Question: I'm realizing more and more that I don't have a good understanding of css positioning. Seeing that this often causes problems for me, I've been attempting to create different layouts just for practice. I'm trying to create a website that could hold 6 different divs that display 6 different data points. Two large divs and the top each covering 50% of the screen, 4 smaller divs below each covering 25% of the screen.
I did some research and found that float left would give me the results for the top half, but I can't seem to figure out how to position the the bottom four divs so that they stay flushed with the divs above and to side. Everything that I've tried so far fails whenever I resize the screen. Can someone point me in the right direction please?
here is a pic of what I have so far. The top half is right, the bottom half is what i'm stuck on

here is my html
'''
<!doctype html>
<html lang="en">
<head>
<meta charset="utf-8">
<title>flatpage</title>
<link rel="stylesheet" href="css.css">
<div id ="main">
<div class = "navbar">
</div>
<div class = "total_number_container">
</div>
<div class = "searched_number_container">
</div>
<div class = "attribute_one>"
</div>
<div class = "attribute_two>"
</div>
<div class = "attribute_three>"
</div>
<div class = "attribute_four>"
</div>
</div>
</head>
<body>
<script src="js/scripts.js"></script>
</body>
</html>
'''
here is my css
'''
body {
background-color:#ecf0f1;
margin:0;
}
.navbar{
background-color:#2c3e50;
width: 100%;
height: 50px;
margin:0;
padding:0;
}
.total_number_container {
background-color:#3498db;
float: left;
width: 50%;
height: 300px;
}
.searched_number_container {
float:left;
background-color:#2980b9;
width: 50%;
height: 300px;
}
.attribute_one {
background-color:#5C97BF;
width: 25%;
height: 300px;
}
.attribute_two {
background-color:#34495e;
width: 25%;
height: 300px;
}
.attribute_three {
background-color:#5C97BF;
width: 25%;
height: 300px;
}
.attribute_four {
background-color:##34495e;
width: 25%;
height: 300px;
}
'''
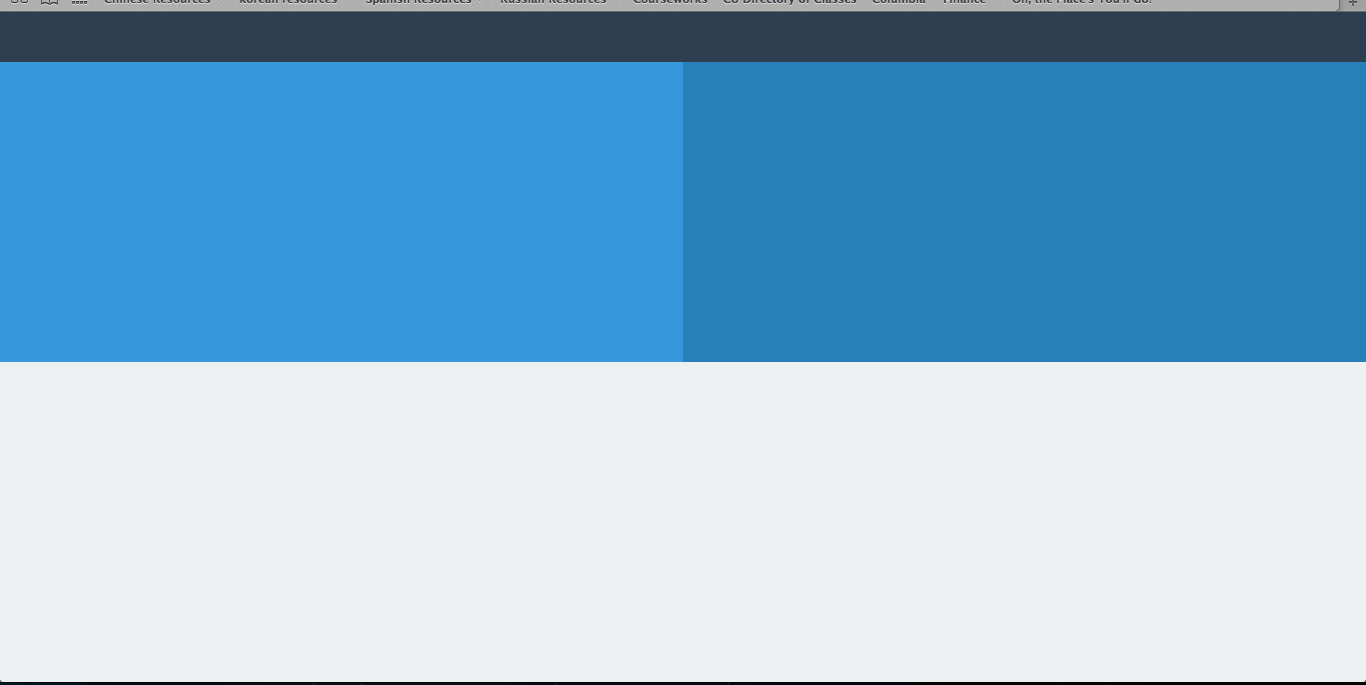
Answer: This fiddle corrects syntax mistakes in the original HTML and CSS code, and uses the original classes ('.attribute_one, .attribute_two, .attribute_three, .attribute_four') to achieve the desired results.
<URL>
The key things missing were:
'''
.attribute_one, .attribute_two, .attribute_three, .attribute_four {
float: left;
}
'''
And the following HTML syntax mistake:
'''
<div class = "attribute_one>" <!-- notice the closing quote is in the wrong place -->
</div>
'''
which should be
'''
<div class = "attribute_one">
</div>
'''
Also there was a typo in the CSS, where the 'background-color' for '.attribute_four' had two #'s ('##34495e')